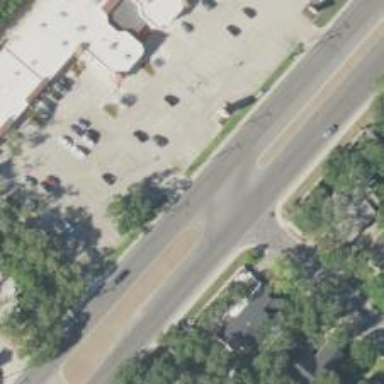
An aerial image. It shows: Primary road with asphalt surface.